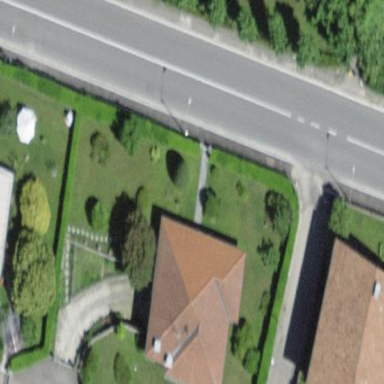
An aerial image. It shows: House with hipped roof.